Interaction volume radius: 5 \u00c5
Interaction volume height: 15 \u00c5
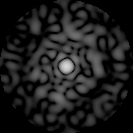
Disorder parameter: 0.801